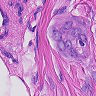
Metastatic tissue present: yes